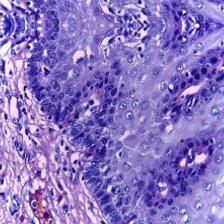
Diagnosis: Normal